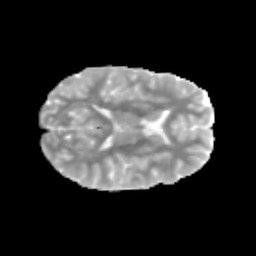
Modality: MD
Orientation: axial
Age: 10
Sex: female
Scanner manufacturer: siemens
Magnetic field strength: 3 T
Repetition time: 3.8 s
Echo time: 0.07 s